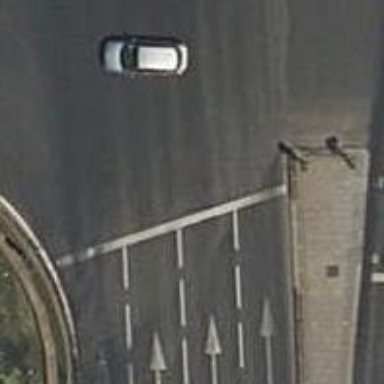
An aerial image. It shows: Road with traffic signals.